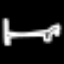
Label: bed